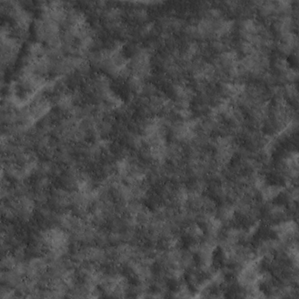
Label: non_frost